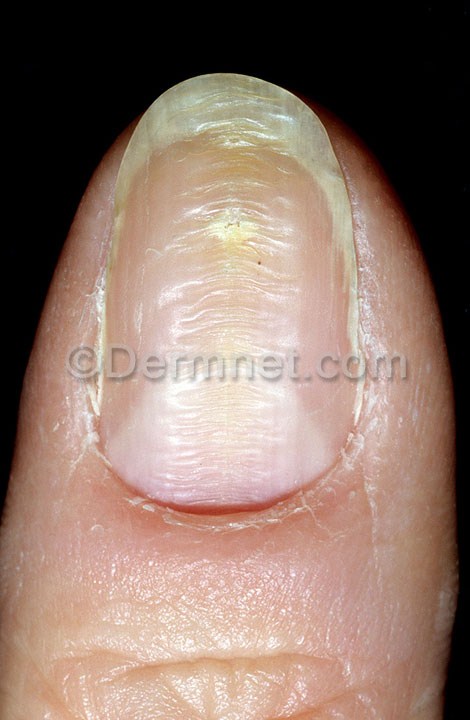
Disease: Nail Fungus and other Nail Disease